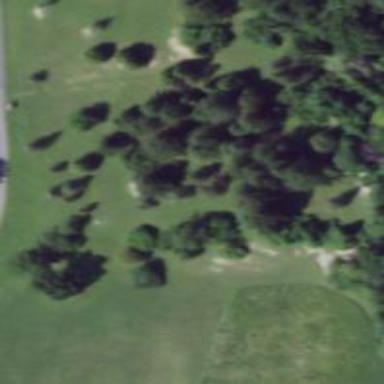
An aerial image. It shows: Disc golf basket.